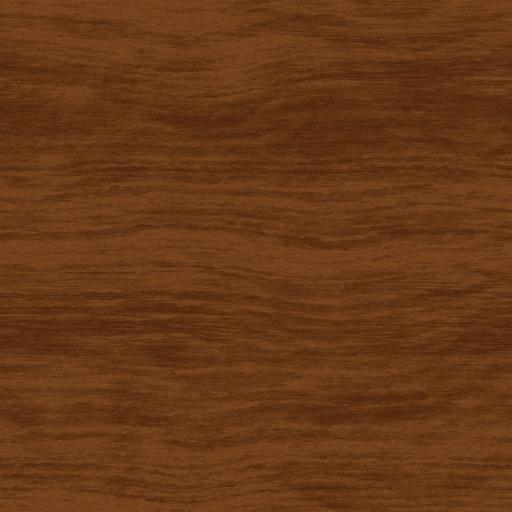
Tags: brown clean fine smooth wood wooden